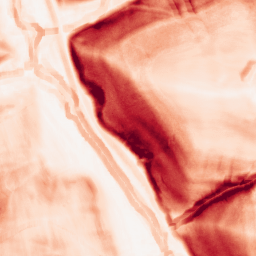
Category: morphological
Decomposition family: morphological_gradient
Decomposition parameters: size: 7
shape: square
Upsampling method: lanczos
Upsampling parameters: scale: 8
Upsampling scale: 8